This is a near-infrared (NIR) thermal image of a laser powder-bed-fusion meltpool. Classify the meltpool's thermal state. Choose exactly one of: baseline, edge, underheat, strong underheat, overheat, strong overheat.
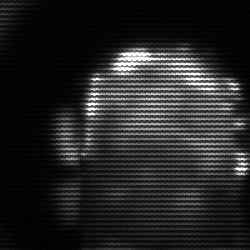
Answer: baseline